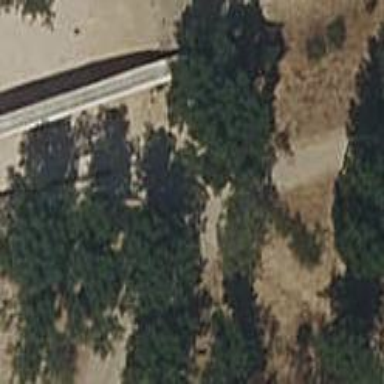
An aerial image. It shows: Dirt path.